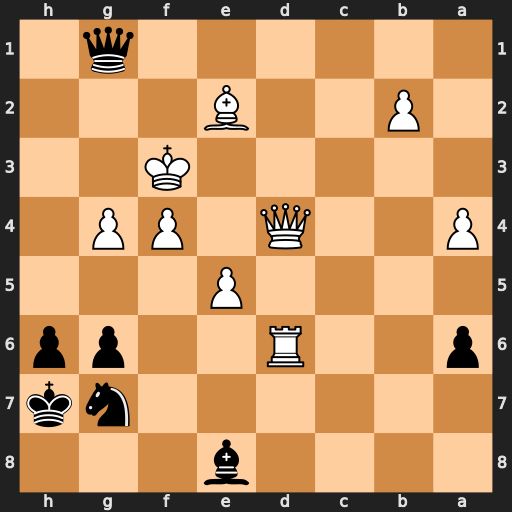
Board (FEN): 4b3/6nk/p2R2pp/4P3/P2Q1PP1/5K2/1P2B3/6q1
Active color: b
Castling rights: -
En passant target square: -
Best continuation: Bc6+ Rxc6 Qxd4